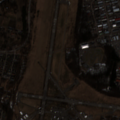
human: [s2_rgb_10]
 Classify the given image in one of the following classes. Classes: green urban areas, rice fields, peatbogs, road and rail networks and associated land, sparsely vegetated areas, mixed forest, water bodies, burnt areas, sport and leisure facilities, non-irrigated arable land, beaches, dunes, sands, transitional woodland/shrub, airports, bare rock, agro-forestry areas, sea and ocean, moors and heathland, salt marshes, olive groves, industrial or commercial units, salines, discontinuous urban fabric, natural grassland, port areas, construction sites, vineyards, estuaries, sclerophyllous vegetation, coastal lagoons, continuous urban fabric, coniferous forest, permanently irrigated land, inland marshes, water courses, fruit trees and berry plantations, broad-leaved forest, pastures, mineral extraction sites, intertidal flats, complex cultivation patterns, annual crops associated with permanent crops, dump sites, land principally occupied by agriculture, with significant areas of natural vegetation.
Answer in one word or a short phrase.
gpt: discontinuous urban fabric, industrial or commercial units, airports